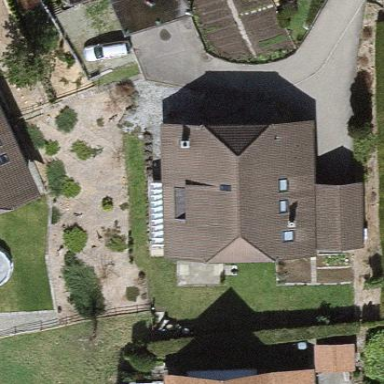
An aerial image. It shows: Building with half-hipped roof.